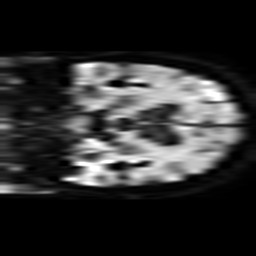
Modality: TRACE
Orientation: coronal
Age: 85
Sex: female
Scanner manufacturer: philips
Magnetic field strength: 3 T
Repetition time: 3.084 s
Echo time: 0.076 s